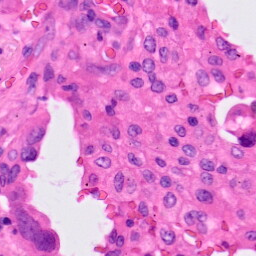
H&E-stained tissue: Lung